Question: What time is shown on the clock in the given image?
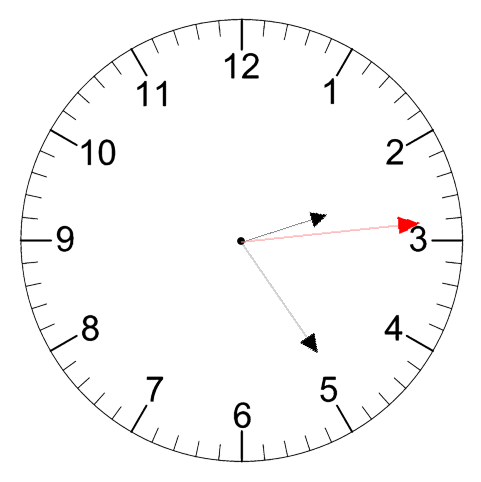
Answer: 02:24:14